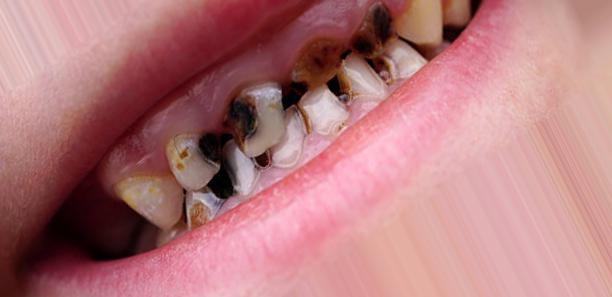
Condition: Caries